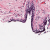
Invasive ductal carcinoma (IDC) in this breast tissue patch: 0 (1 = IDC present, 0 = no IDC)